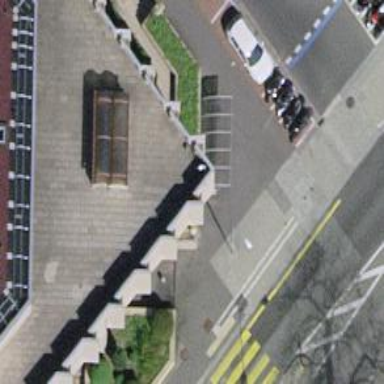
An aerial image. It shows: Bicycle parking facility.